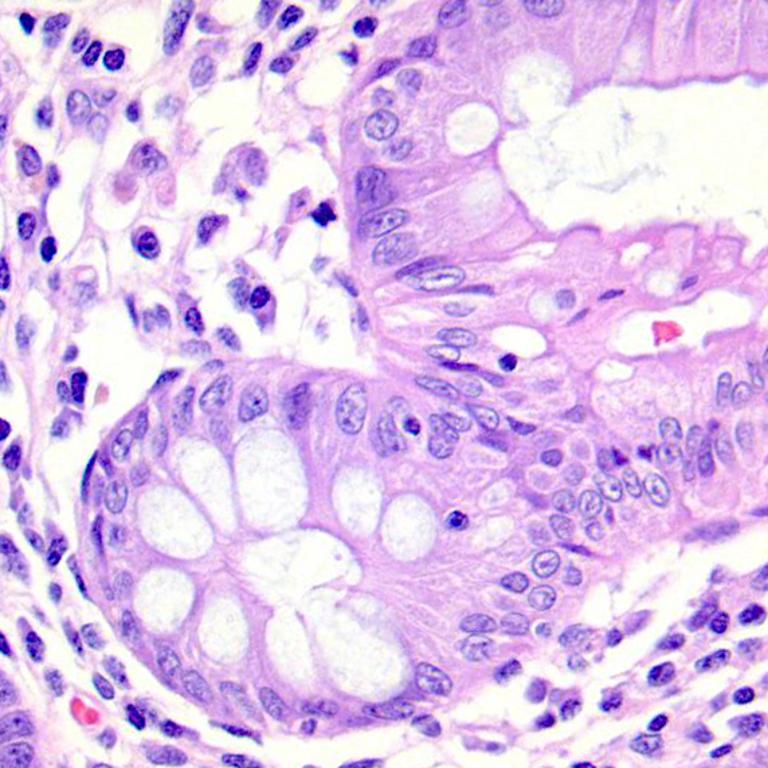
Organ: colon
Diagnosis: benign